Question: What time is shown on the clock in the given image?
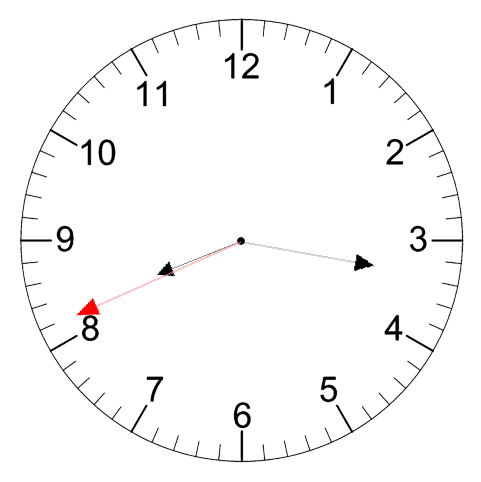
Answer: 08:16:41